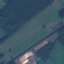
Land use / land cover: River